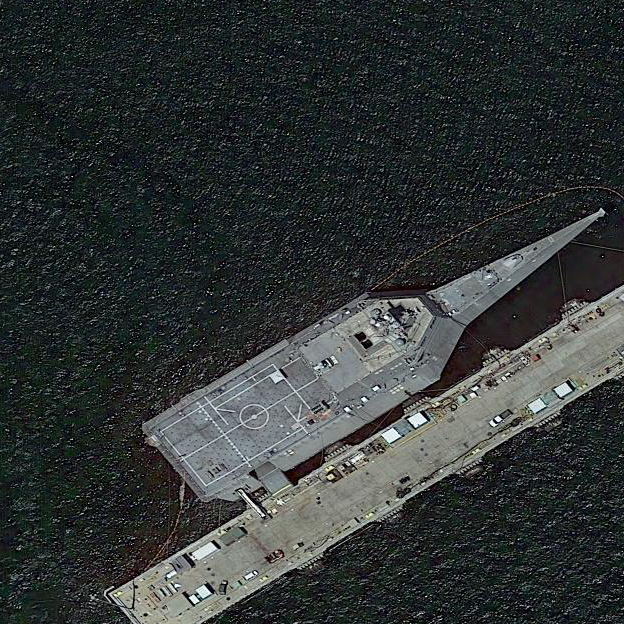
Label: Independence-class_combat_ship